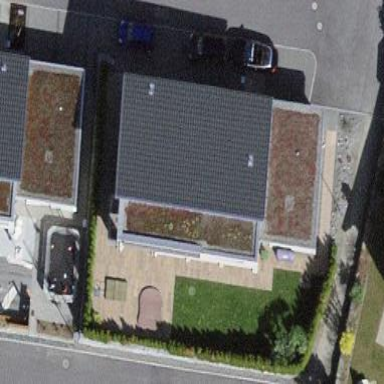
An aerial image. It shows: Simple and straightforward house.